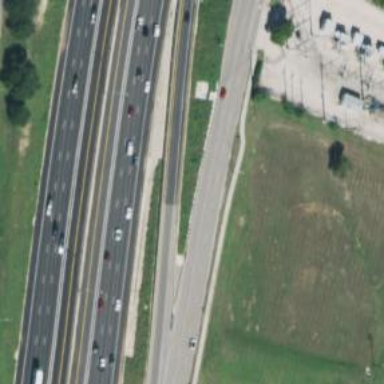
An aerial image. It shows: Secondary road with asphalt surface and frontage road.